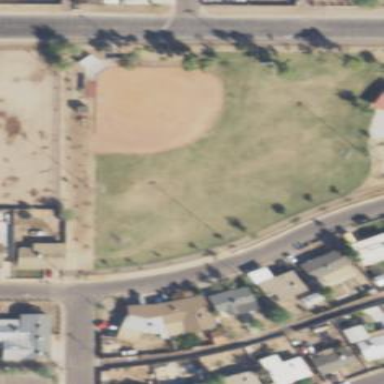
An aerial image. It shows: Softball pitch for leisure sports.